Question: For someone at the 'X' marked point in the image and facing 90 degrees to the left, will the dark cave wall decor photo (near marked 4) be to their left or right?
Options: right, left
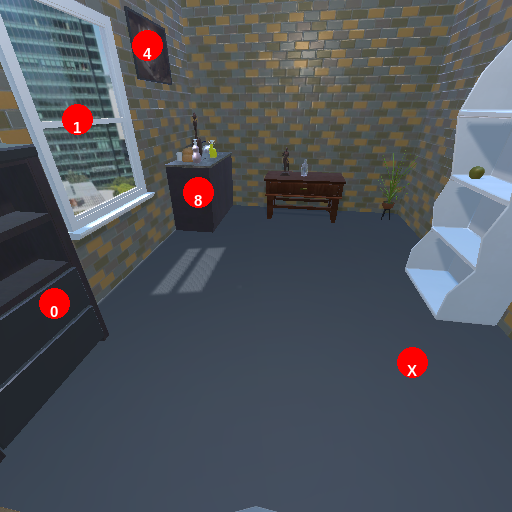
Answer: right